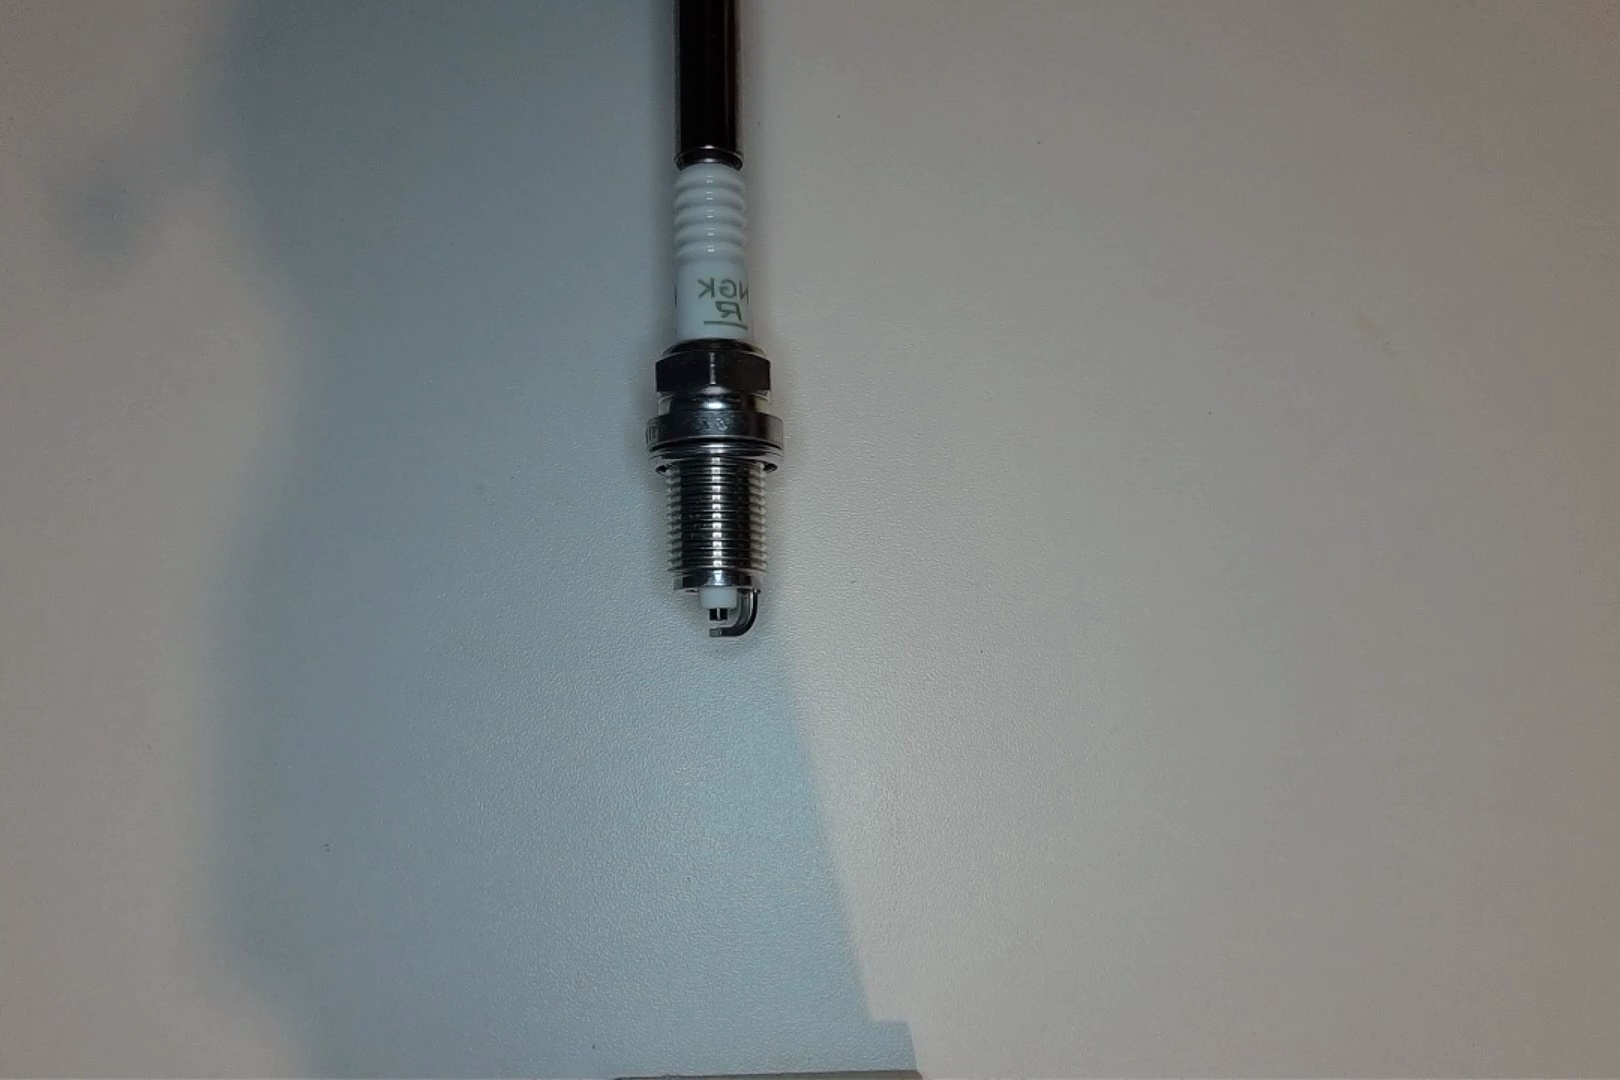
Label: no anomaly